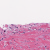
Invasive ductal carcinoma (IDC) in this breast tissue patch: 0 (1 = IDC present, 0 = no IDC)